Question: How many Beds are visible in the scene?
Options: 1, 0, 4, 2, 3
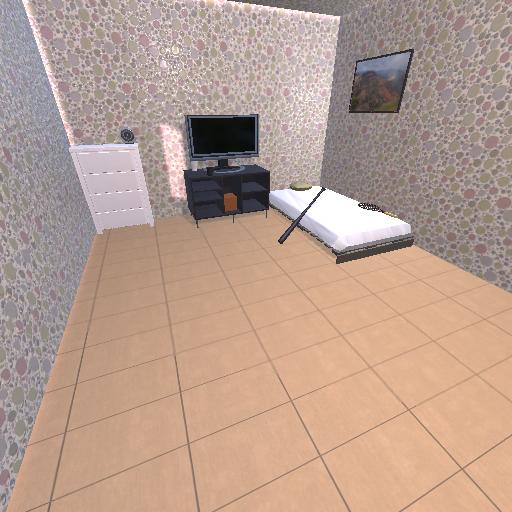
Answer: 1